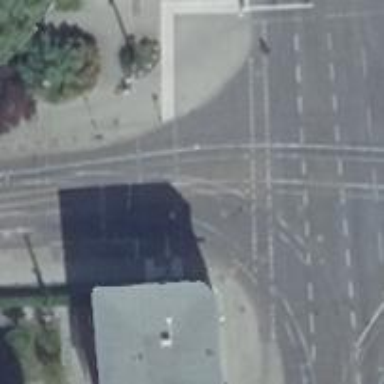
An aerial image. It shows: Tram crossing on the railway.